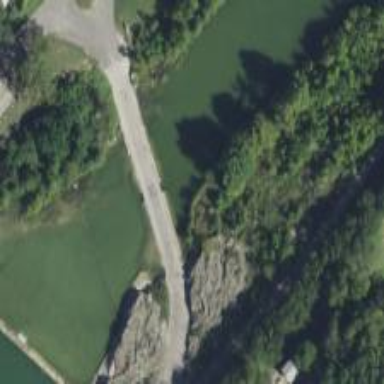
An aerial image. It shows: Unclassified road with low water crossing bridge.